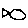
Label: fish